Interaction volume radius: 5 \u00c5
Interaction volume height: 15 \u00c5
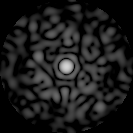
Disorder parameter: 0.8911